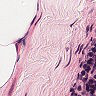
Metastatic tissue present: no